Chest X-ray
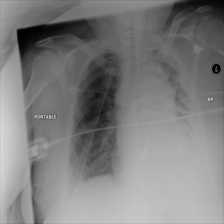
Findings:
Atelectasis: negative
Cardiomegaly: negative
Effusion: positive
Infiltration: negative
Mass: negative
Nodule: negative
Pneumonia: negative
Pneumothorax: negative
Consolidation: negative
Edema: negative
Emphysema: negative
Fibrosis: negative
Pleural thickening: positive
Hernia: negative